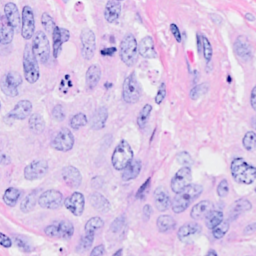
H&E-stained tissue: Breast